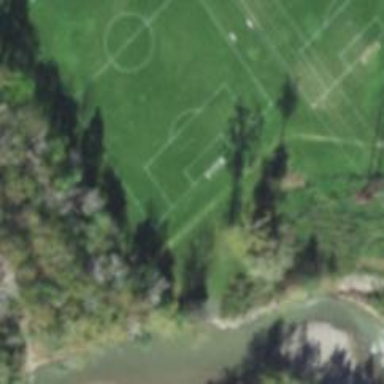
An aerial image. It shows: Soccer pitch for leisure land activities.